Question: I have a test plan with 6 thread group.
I want to create data parameters using csv file.
My question is can I create in the csv column with threadgroup number and Jmeter will be smart and get the data for the specific thread group?. I want to create testplan with couple scenarios (thread groups), and to approach via csv.
is it can be done?
[][example of what I want to create]
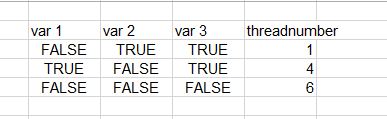
Answer: One way which I am able to do something like this is to use "IF Controller".
I have put an If controller under each thread group and checking if "ThreadG" value is matching from the csv.
<URL>
<URL>
Although, I personally prefer to use 3 separate csv for each thread group like @Kiril S suggested.
Hope it helps.